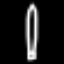
Label: pencil